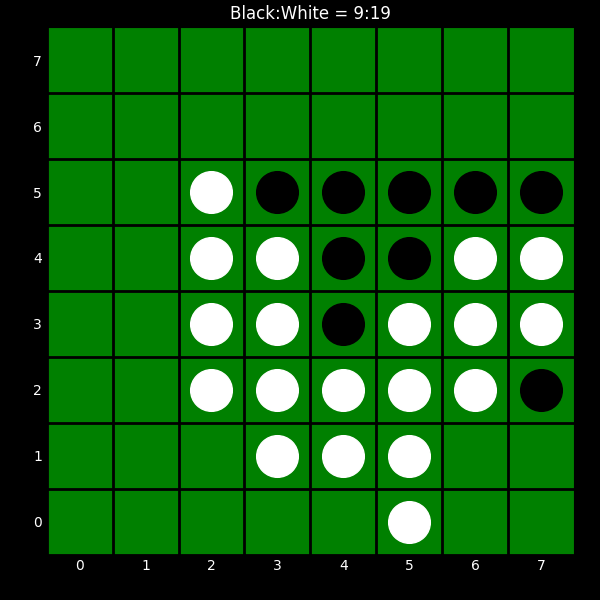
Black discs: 9
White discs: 19